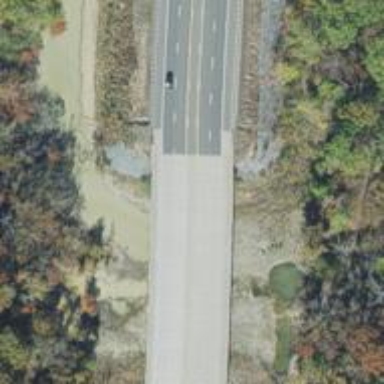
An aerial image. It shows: Beam structure bridge on trunk highway.